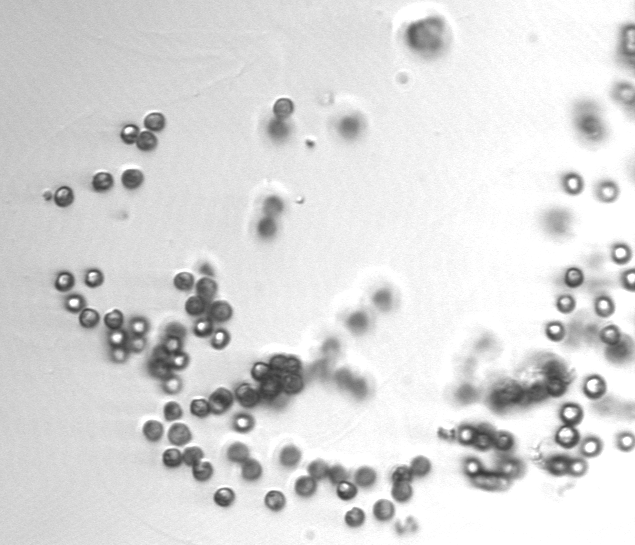
Label: Phaeocystis